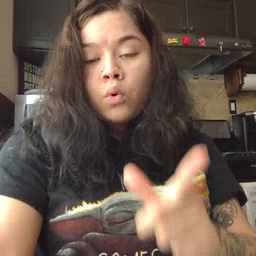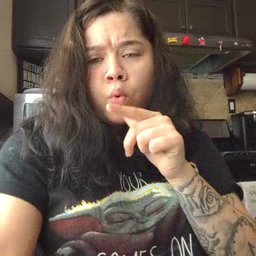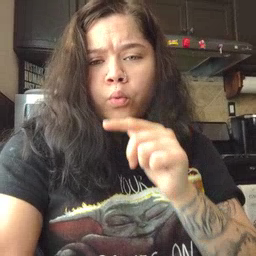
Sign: who